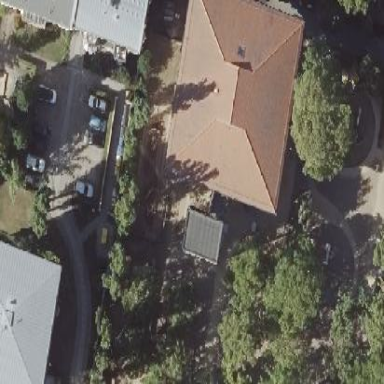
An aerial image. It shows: School building with hipped roof.